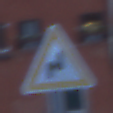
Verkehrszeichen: DoppelkurveRechts
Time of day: Dawn
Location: Outdoor (Urban)
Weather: PartlyCloudy
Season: NotSpecified
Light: Natural